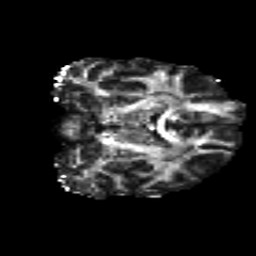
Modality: FA
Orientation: coronal
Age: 26
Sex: male
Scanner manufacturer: siemens
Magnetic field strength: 3 T
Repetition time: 8.8 s
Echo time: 0.085 s